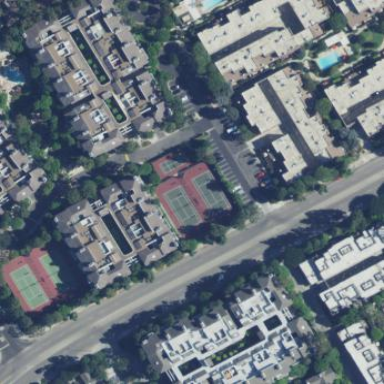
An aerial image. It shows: Tennis court in leisure pitch.